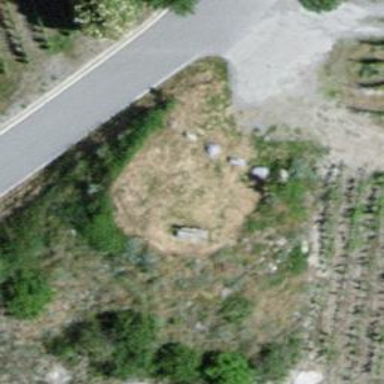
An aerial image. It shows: Brown bench.